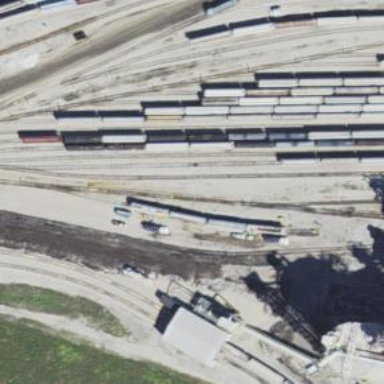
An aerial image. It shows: Railway spur service.